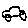
Label: car